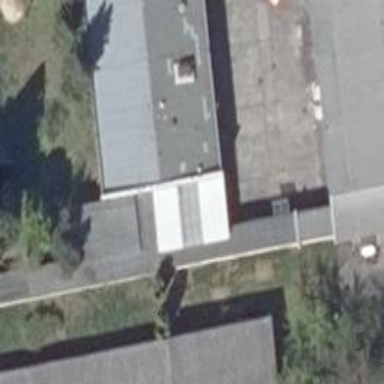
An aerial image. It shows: Building.